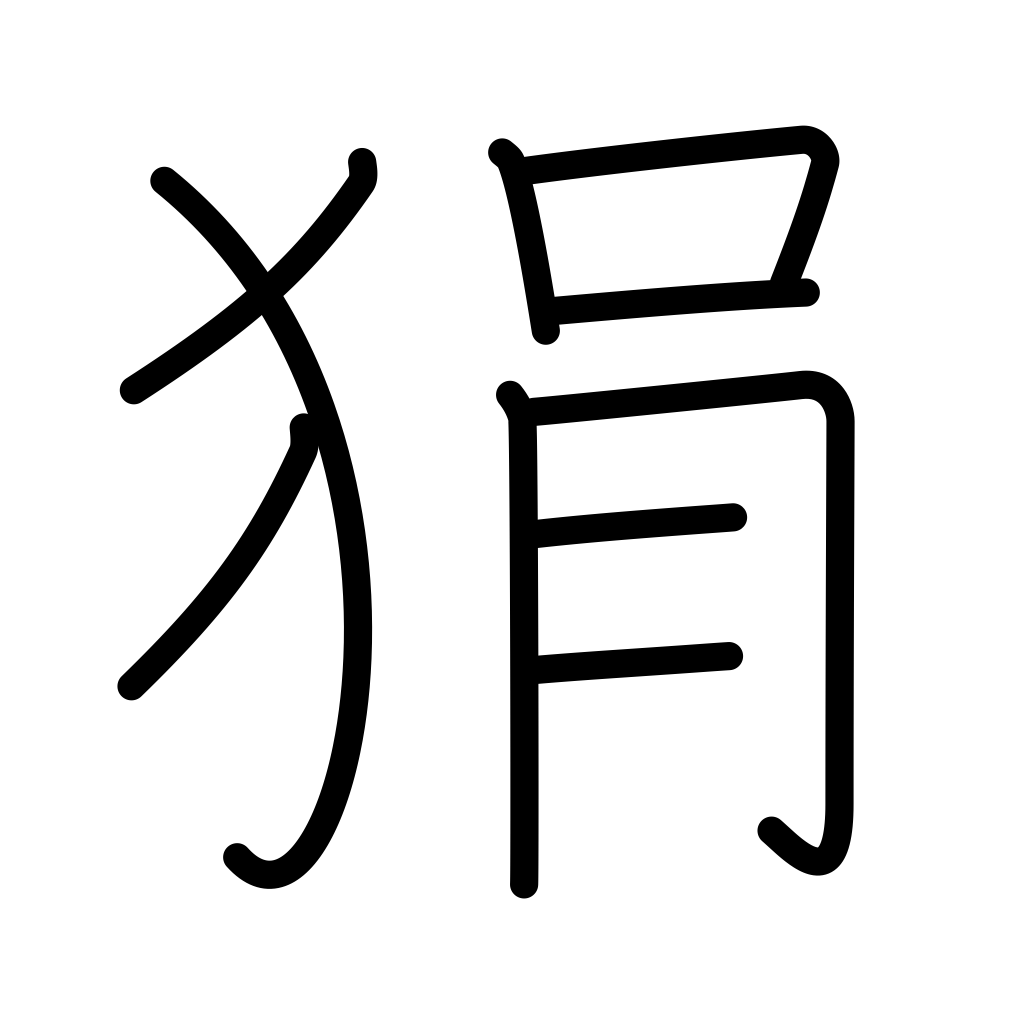
Meaning: short-tempered